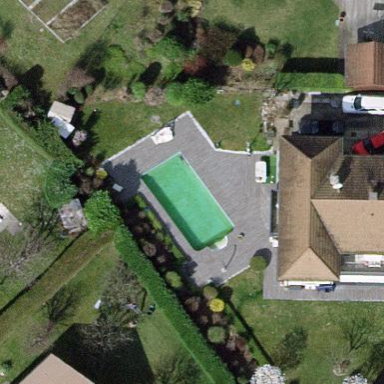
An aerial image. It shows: Swimming pool located in leisure land.